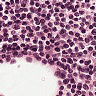
Metastatic tissue present: no